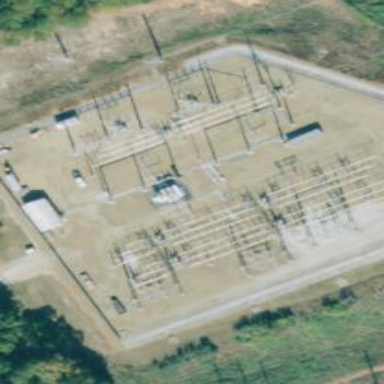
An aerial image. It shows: Switch for power supply.